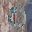
Label: 0